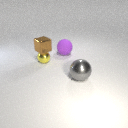
small yellow metal sphere to the left of large gray metal sphere